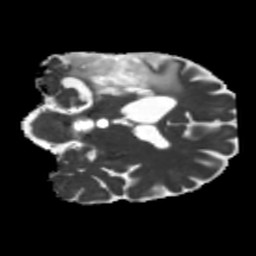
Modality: MD
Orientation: coronal
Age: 64
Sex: male
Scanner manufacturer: siemens
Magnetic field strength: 3 T
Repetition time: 5.25 s
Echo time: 0.08 s